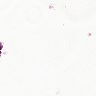
Metastatic tissue present: no